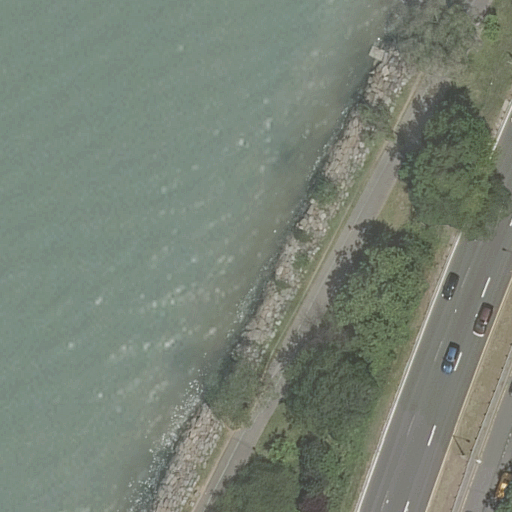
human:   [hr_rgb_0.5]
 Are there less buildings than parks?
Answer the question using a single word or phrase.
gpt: yes

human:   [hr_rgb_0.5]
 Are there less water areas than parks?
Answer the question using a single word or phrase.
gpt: no

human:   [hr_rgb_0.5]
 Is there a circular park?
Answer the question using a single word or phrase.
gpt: no

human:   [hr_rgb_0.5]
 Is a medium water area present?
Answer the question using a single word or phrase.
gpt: no

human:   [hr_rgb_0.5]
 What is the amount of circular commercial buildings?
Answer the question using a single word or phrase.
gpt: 0

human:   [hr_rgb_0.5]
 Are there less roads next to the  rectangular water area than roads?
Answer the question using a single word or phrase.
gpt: no

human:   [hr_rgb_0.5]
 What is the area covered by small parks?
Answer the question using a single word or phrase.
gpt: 0m2

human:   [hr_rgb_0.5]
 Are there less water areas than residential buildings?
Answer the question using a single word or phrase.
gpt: no

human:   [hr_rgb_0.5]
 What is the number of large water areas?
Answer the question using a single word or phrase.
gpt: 1

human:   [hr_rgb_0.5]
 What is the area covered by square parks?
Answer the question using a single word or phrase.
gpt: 0m2

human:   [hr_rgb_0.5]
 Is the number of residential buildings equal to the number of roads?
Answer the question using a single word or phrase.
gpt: no

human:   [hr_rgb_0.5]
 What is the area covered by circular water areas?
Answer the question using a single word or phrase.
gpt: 0m2

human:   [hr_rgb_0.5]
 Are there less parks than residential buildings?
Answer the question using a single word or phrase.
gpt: no

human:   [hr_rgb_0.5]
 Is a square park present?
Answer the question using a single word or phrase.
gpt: no

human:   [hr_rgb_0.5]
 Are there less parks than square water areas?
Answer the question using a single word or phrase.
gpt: no

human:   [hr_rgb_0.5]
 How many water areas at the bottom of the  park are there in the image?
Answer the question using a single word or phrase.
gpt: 0

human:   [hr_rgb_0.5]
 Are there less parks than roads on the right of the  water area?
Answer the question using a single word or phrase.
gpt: yes

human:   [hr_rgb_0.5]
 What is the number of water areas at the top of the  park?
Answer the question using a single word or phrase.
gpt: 1

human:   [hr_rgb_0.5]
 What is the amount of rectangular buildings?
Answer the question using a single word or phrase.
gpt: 0

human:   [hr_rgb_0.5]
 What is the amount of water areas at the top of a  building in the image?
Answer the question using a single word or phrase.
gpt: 0

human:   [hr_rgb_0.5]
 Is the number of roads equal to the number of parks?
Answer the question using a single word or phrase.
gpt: no

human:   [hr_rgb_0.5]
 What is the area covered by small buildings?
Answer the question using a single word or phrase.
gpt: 0m2

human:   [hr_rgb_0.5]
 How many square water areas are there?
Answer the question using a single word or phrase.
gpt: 0

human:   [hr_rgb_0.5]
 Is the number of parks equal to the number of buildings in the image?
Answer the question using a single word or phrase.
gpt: no

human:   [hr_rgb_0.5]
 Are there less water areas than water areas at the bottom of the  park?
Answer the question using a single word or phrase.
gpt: no

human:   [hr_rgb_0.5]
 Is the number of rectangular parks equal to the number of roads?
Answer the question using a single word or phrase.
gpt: no

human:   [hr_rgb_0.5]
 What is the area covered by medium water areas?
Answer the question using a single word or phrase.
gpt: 0m2

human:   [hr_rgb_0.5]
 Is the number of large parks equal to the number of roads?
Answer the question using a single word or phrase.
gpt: no

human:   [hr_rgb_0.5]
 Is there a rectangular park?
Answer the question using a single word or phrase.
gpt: yes

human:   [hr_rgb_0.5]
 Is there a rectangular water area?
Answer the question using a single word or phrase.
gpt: yes

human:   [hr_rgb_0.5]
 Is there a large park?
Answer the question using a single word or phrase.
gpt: yes

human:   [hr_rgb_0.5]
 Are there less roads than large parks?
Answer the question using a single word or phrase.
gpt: no

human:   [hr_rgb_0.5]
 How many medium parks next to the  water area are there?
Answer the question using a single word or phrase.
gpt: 0

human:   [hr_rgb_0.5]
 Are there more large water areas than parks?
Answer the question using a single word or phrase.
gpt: no

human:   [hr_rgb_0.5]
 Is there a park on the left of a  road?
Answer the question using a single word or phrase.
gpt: yes

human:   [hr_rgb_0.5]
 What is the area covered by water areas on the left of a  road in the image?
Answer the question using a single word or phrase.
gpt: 5768m2